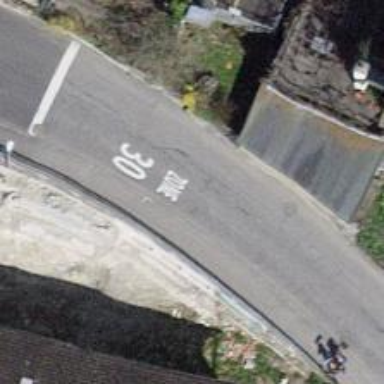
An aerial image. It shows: Paved tertiary road.